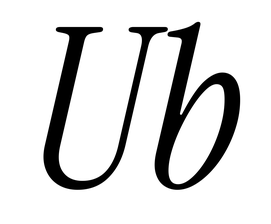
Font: InstrumentSerif-Italic